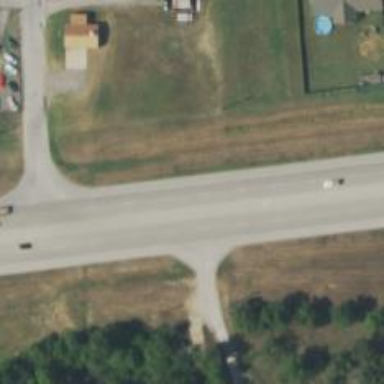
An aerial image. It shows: Primary highway.